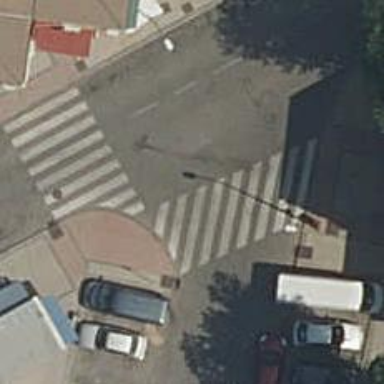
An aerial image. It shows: Zebra crossing on the road.